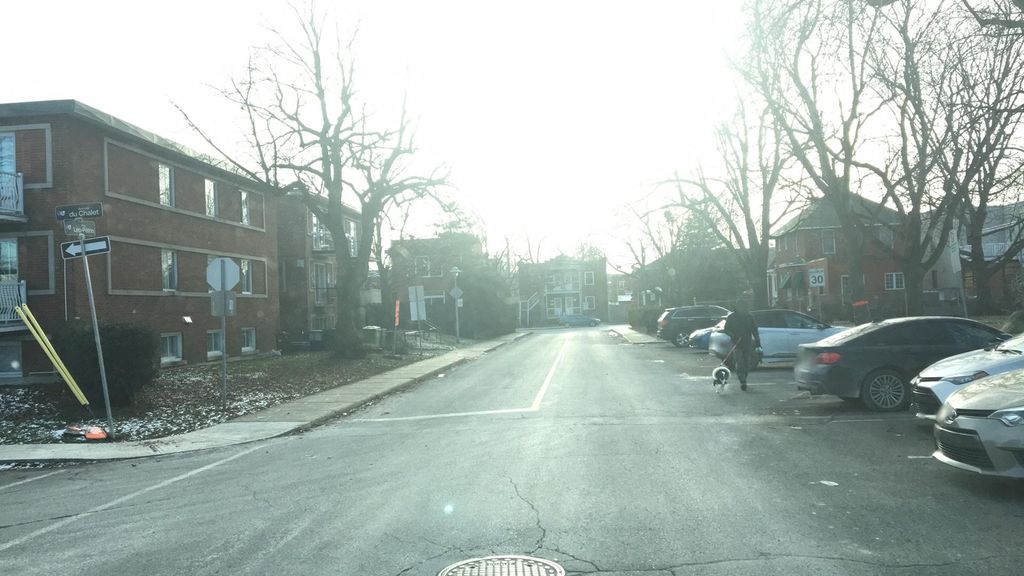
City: montreal